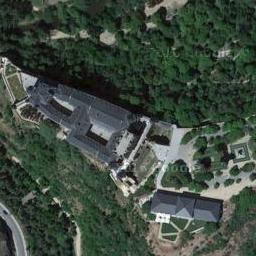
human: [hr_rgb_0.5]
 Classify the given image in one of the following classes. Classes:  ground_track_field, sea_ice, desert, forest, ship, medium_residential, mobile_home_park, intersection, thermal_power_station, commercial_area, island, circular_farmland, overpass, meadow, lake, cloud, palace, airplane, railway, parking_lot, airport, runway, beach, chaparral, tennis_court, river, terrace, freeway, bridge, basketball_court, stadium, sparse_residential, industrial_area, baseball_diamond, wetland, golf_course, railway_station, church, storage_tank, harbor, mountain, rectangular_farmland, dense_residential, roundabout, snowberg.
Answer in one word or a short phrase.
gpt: palace